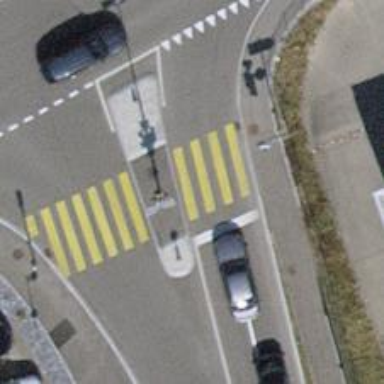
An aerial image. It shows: Footway with zebra crossing.